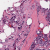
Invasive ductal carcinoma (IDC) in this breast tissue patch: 1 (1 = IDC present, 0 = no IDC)